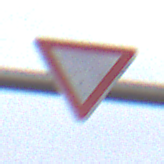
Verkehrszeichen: VorfahrtGewaehren
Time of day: MorningAfternoon
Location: Outdoor (RoadRail)
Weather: PartlyCloudy
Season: NotSpecified
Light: Natural